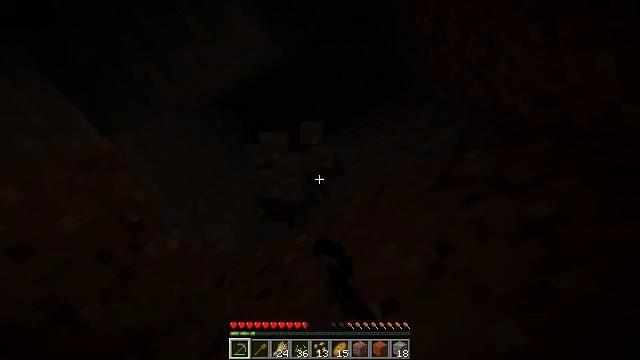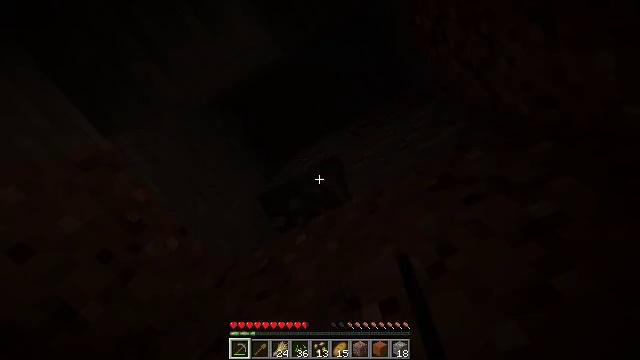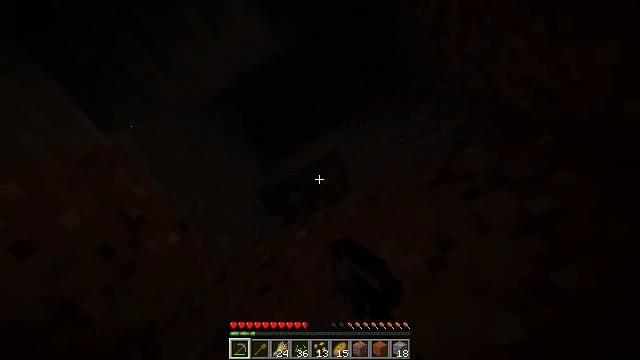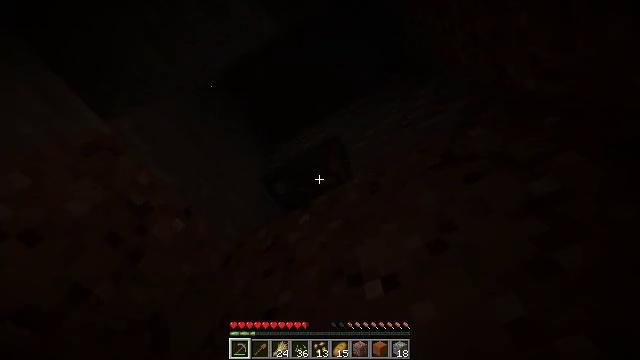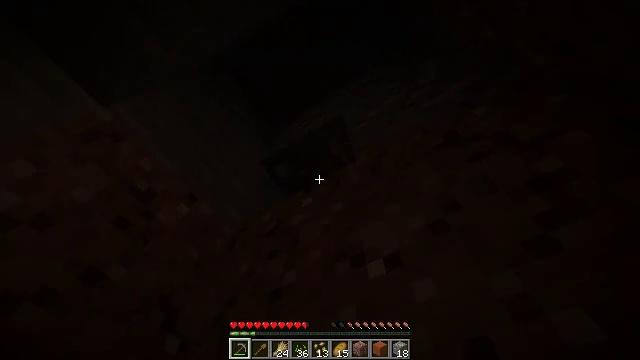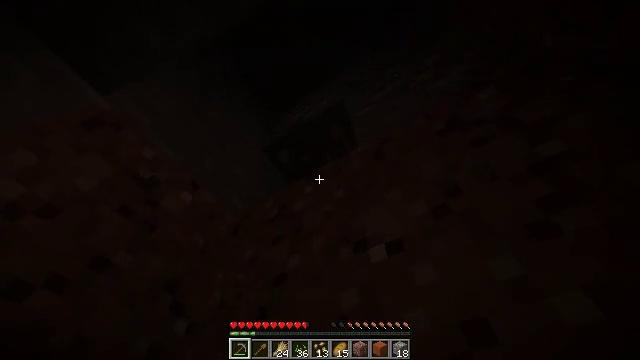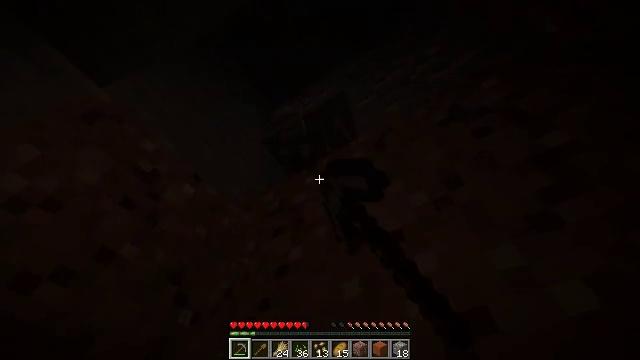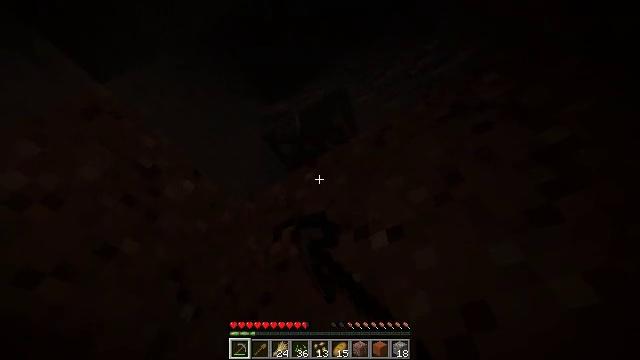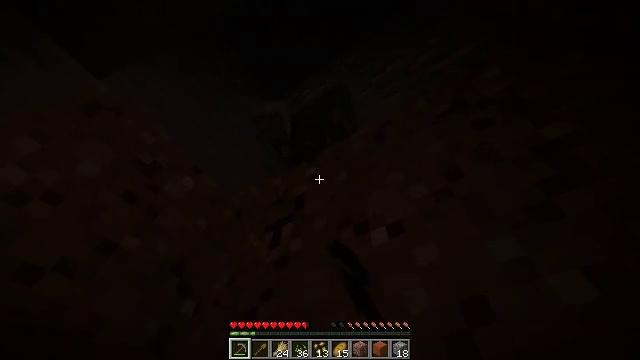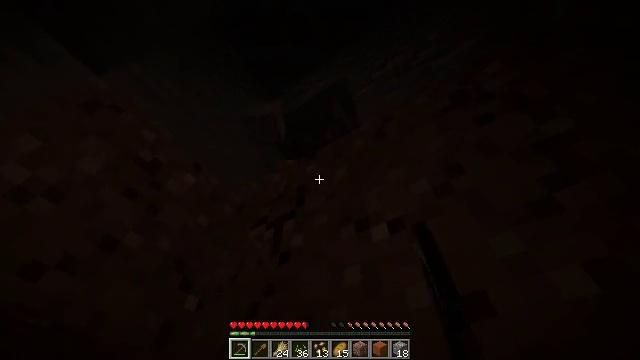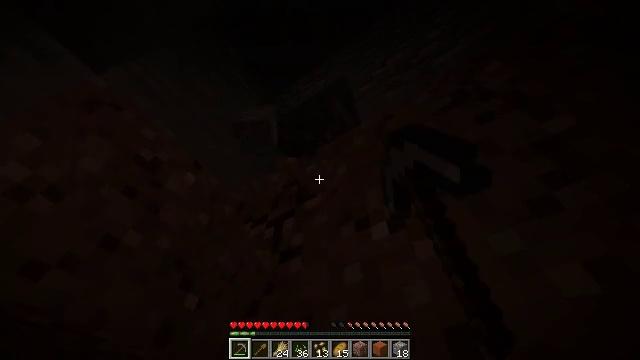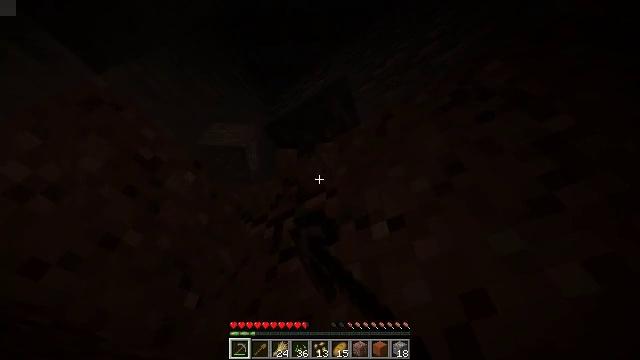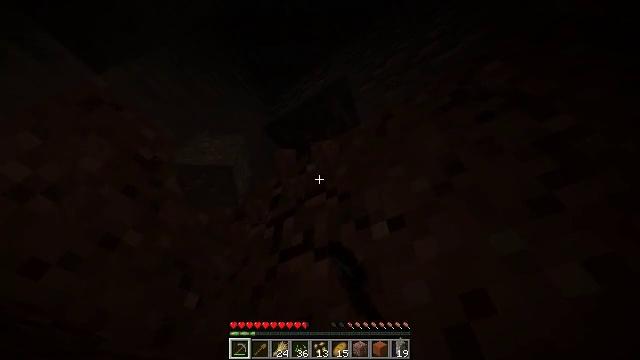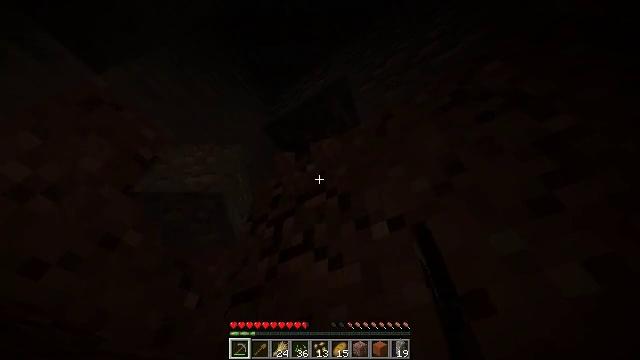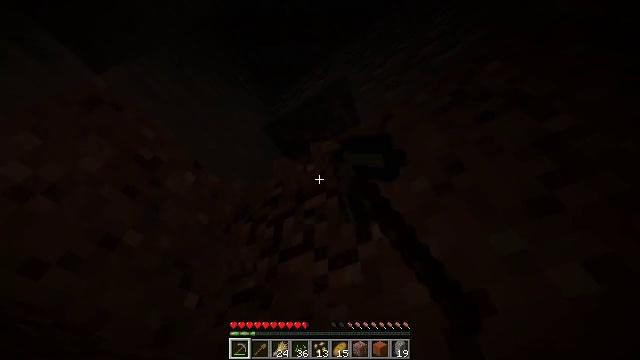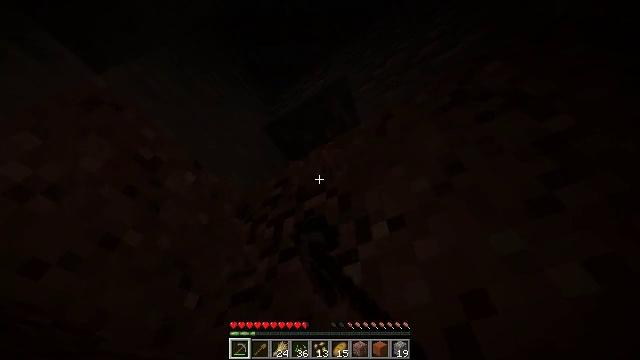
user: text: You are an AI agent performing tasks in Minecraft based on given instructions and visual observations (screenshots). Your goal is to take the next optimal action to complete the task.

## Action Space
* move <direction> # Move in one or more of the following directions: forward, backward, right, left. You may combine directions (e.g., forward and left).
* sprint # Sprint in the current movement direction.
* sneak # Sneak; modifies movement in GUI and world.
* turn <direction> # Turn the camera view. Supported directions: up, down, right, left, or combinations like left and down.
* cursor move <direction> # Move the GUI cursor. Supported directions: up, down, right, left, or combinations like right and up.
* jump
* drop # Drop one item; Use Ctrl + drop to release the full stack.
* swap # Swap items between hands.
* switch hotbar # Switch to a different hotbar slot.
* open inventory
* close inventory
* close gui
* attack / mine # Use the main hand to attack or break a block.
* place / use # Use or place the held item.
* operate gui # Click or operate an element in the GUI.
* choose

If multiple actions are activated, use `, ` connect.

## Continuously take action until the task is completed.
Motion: motion action
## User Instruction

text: Mine the granite block.
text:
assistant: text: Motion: attack / mine
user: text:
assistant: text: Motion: turn down, attack / mine
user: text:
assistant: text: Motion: turn down, attack / mine
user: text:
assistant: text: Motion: turn left and down, attack / mine
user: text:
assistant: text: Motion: turn down, attack / mine
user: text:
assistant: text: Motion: turn down, attack / mine
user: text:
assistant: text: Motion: attack / mine
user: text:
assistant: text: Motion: attack / mine
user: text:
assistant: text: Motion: attack / mine
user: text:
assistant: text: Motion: attack / mine
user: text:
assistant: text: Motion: attack / mine
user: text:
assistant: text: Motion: attack / mine
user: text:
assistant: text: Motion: attack / mine
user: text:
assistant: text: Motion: attack / mine
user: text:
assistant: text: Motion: attack / mine
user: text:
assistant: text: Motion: attack / mine
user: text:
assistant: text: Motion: attack / mine
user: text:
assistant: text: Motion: attack / mine
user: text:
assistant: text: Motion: attack / mine
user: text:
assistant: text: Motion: attack / mine
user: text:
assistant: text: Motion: attack / mine
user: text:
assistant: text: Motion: attack / mine